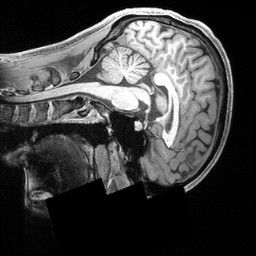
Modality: T1w
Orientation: sagittal
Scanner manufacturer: siemens
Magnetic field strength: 3 T
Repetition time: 2.4 s
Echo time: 0.00222 s